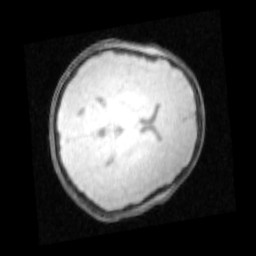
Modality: PDw
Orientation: axial
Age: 14
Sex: male
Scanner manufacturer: siemens
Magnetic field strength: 3 T
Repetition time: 0.25 s
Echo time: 0.00103 s